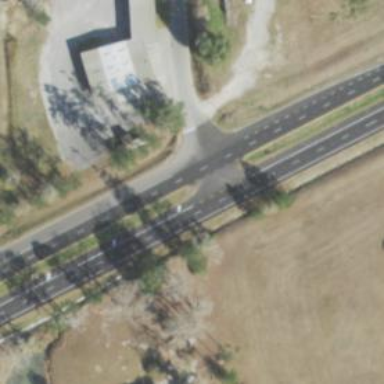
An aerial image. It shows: Asphalt road with dual carriageways at trunk level.